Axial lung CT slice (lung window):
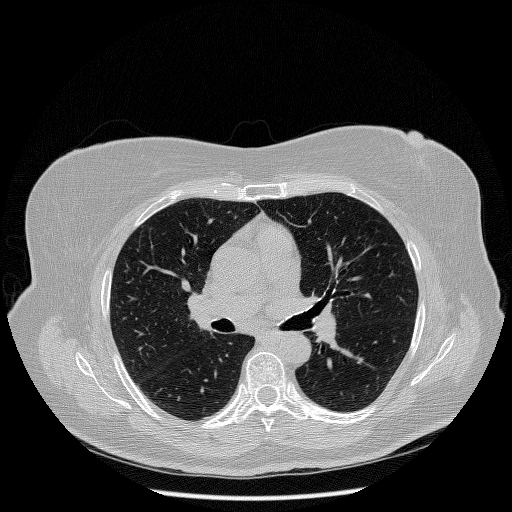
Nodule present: no